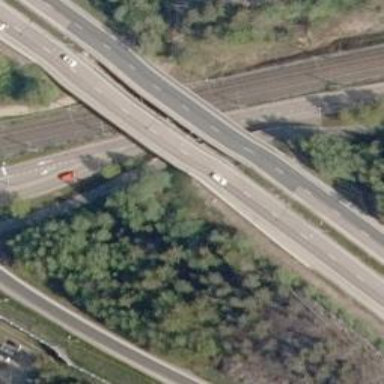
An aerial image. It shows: Asphalt bridge on motorway.